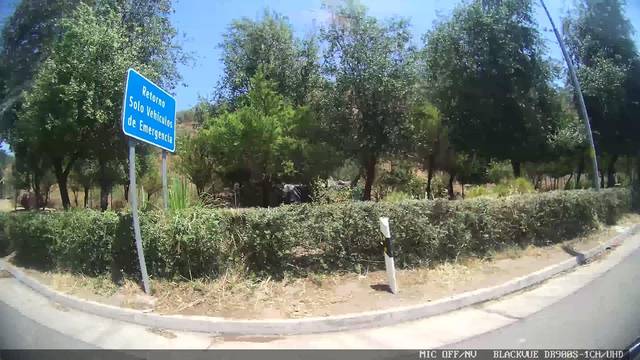
Region: Chile
Coordinates: -33.411, -70.608